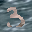
Label: 3